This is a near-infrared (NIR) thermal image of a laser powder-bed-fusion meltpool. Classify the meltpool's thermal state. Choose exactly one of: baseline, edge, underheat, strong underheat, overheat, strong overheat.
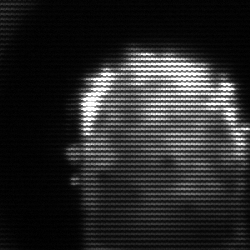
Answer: baseline